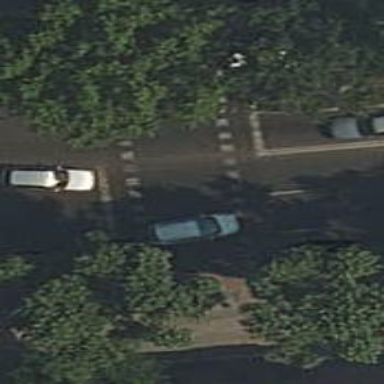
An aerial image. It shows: Traffic signals at road crossing.